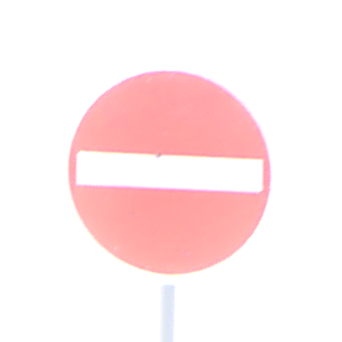
Verkehrszeichen: VerbotDerEinfahrt
Umgebung: Outdoor, Nature
Tageszeit: Midday
Wetter: PartlyCloudy
Licht: Natural
Jahreszeit: NotSpecified
Kontrast: LowContrast